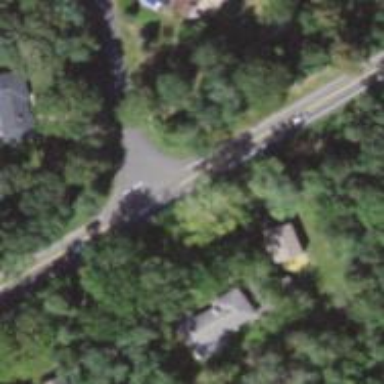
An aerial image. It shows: Road with stop sign.